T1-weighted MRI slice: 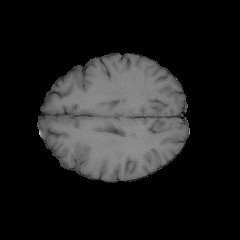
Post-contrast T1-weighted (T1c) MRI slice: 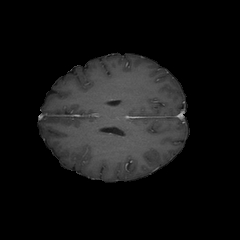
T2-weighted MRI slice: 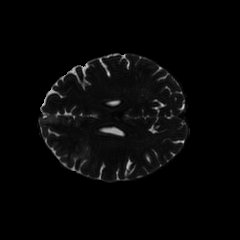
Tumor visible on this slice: yes